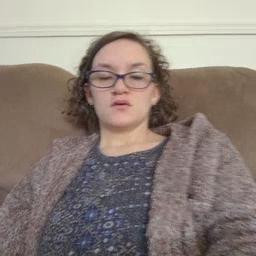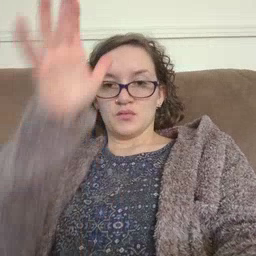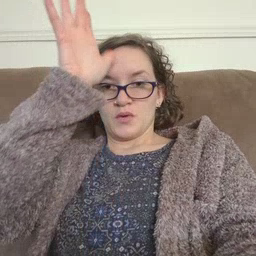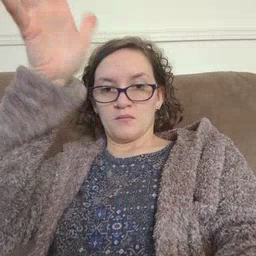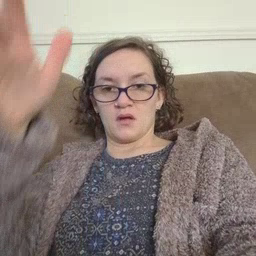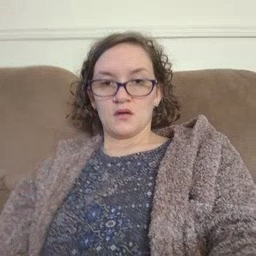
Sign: grandpa